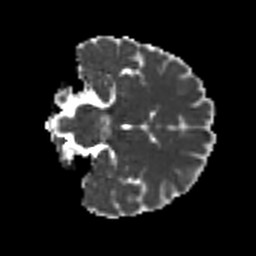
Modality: MD
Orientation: coronal
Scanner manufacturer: siemens
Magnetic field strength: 3 T
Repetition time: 9.6 s
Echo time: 0.077 s